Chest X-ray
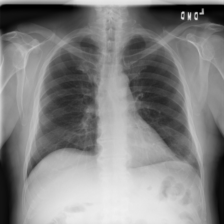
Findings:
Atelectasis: negative
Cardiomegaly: negative
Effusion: negative
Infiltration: negative
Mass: negative
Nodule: negative
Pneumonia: negative
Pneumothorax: negative
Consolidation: negative
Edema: negative
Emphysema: negative
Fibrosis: negative
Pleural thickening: negative
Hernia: negative